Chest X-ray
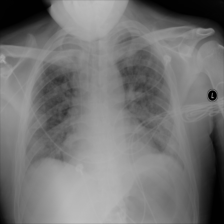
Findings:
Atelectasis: negative
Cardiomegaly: negative
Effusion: negative
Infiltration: negative
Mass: negative
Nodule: negative
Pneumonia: negative
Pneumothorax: negative
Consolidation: negative
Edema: negative
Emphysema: negative
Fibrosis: negative
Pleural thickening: negative
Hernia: negative